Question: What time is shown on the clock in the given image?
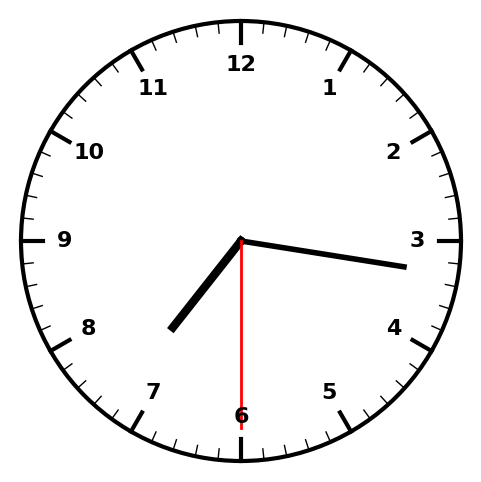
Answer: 07:16:30